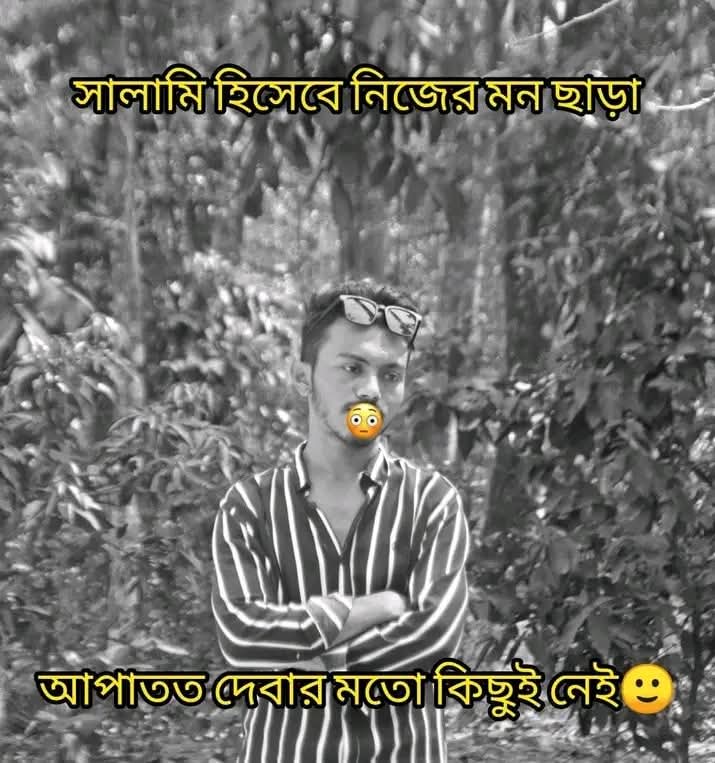
Text: সালামি হিসেবে নিজের মন ছাড়া
আপাতত দেবার মতো কিছুই নেই
Label: Non Hate